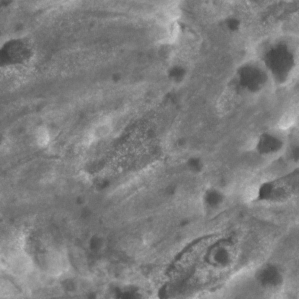
Label: non_frost